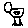
Label: bird